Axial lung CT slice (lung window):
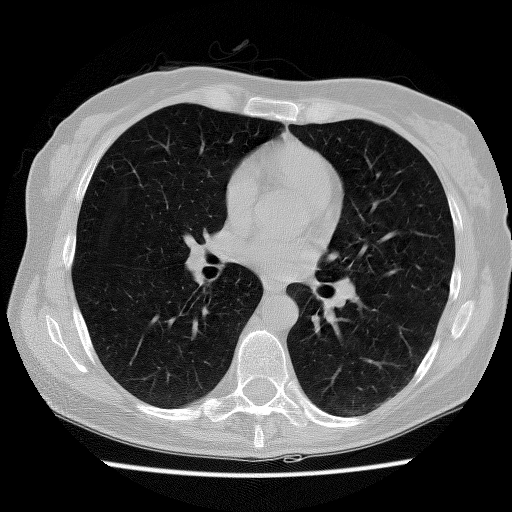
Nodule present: no